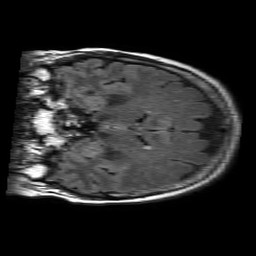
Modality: FLAIR
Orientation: coronal
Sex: female
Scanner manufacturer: philips
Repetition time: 11 s
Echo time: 0.125 s